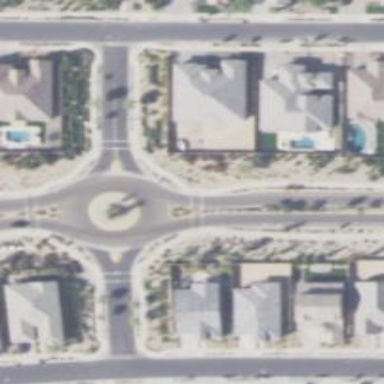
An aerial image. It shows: Unmarked crossing on the road.